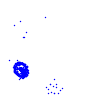
Particle: electron